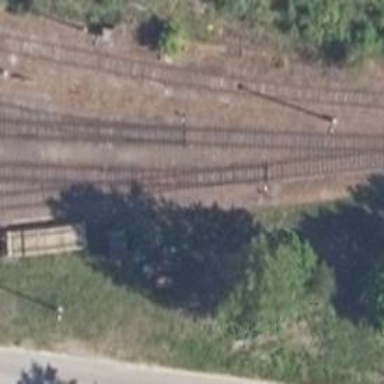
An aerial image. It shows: Railway switch.